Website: home-depot
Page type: payment
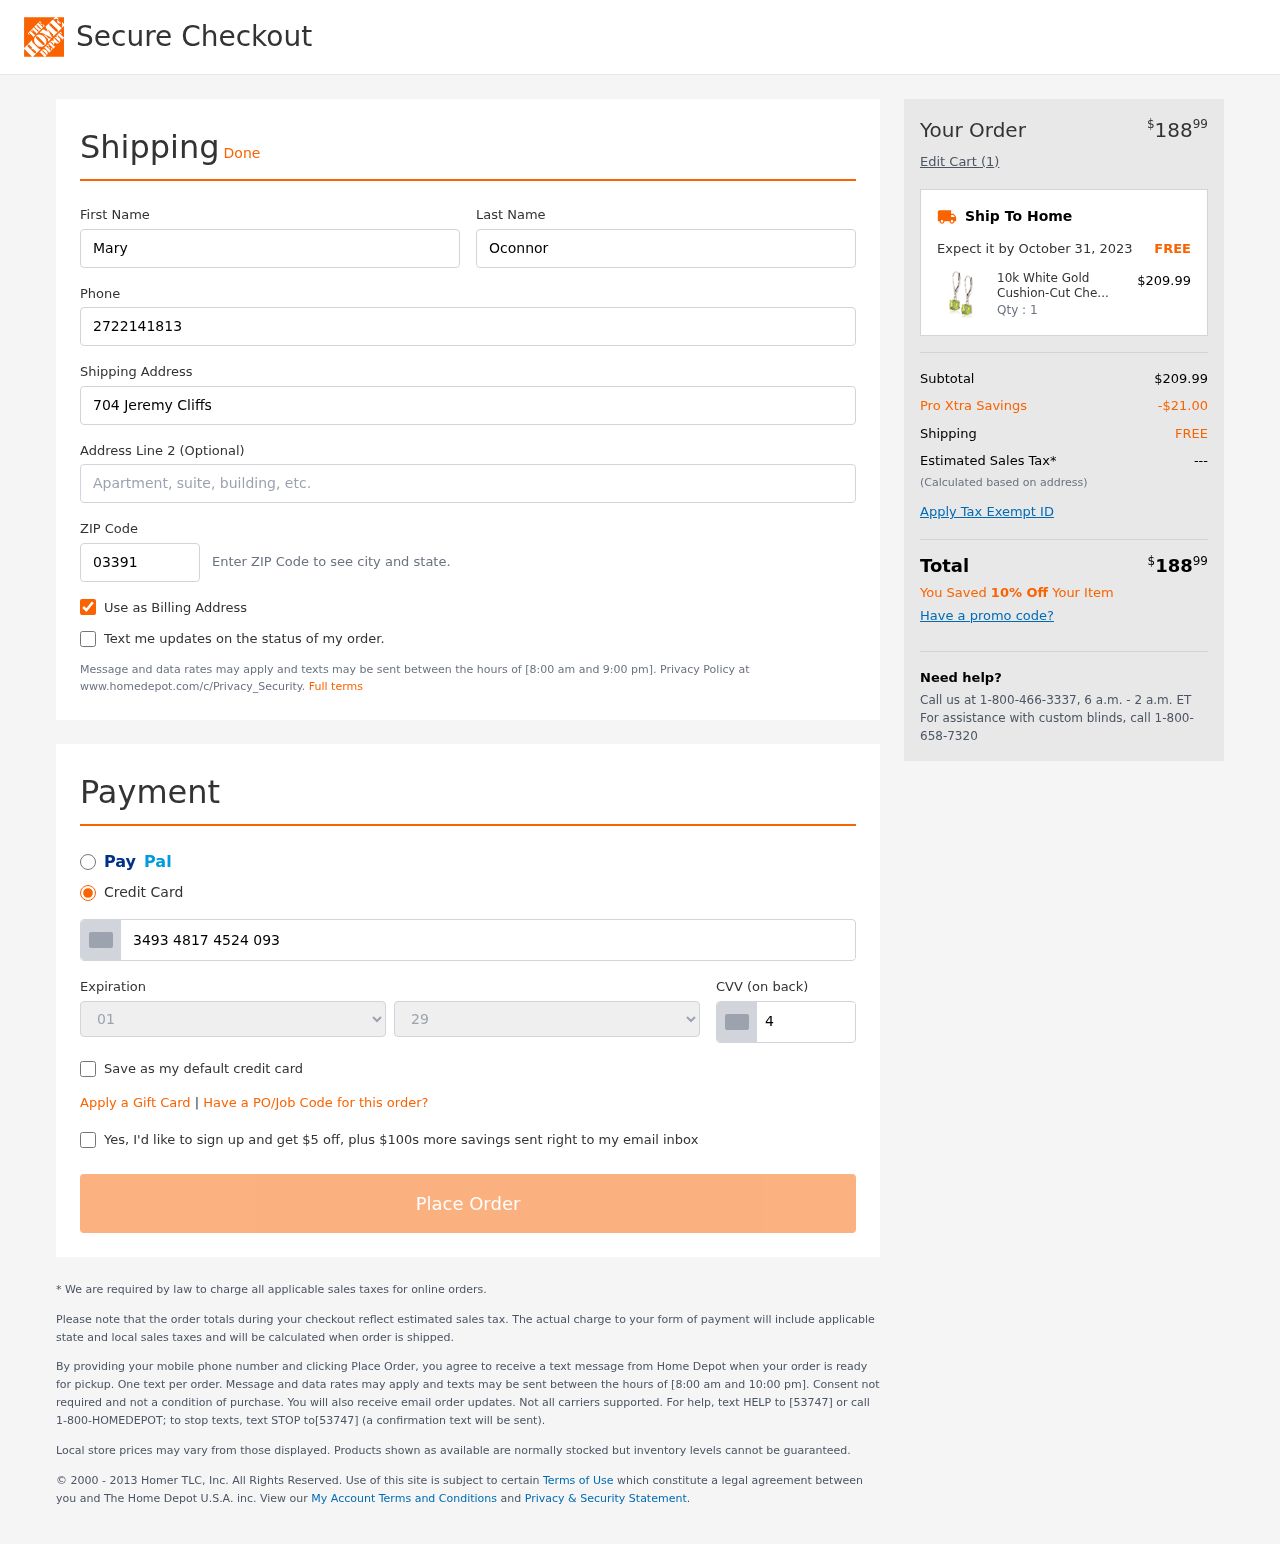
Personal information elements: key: PII_CARD_CVV
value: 4331
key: PII_CARD_EXPIRY_MONTH
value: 01
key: PII_CARD_EXPIRY_YEAR
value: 29
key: PII_CARD_NUMBER
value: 3493 4817 4524 093
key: PII_FIRSTNAME
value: Mary
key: PII_LASTNAME
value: Oconnor
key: PII_PHONE
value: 2722141813
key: PII_POSTCODE
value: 03391
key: PII_STREET
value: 704 Jeremy Cliffs
Product elements: key: PRODUCT1_NAME
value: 10k White Gold Cushion-Cut Checkerboard Peridot Leverback Earrings (6mm)
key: PRODUCT1_PRICE
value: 209.99
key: PRODUCT1_QUANTITY
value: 1
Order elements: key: ORDER_TOTAL
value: $18899
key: ORDER_NUM_ITEMS
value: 1
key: ORDER_DELIVERY_DATE
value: October 31, 2023
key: ORDER_SUBTOTAL
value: $209.99
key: ORDER_DISCOUNT
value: -$21.00
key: ORDER_SHIPPING_COST
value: FREE